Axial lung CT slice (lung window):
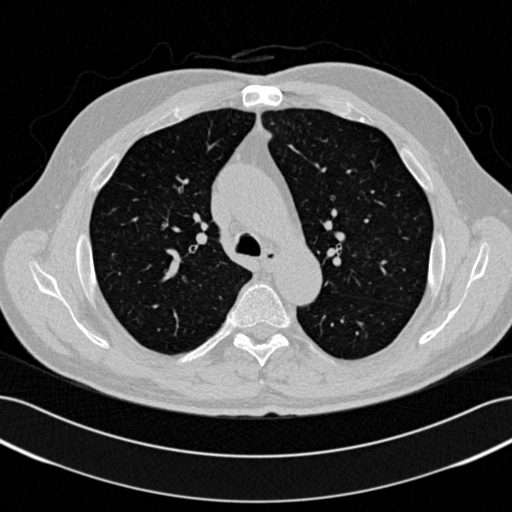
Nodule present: no